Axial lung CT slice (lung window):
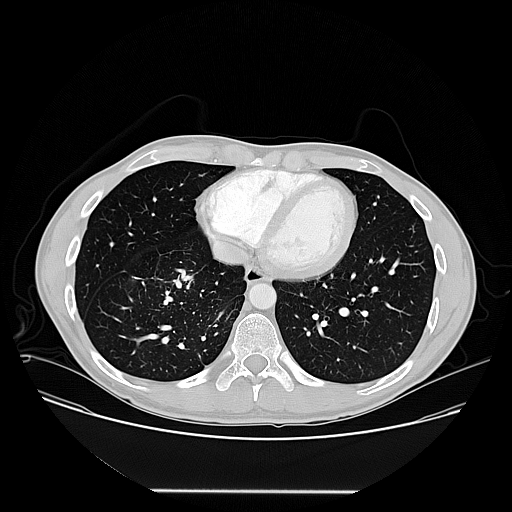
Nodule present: no